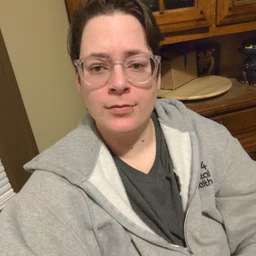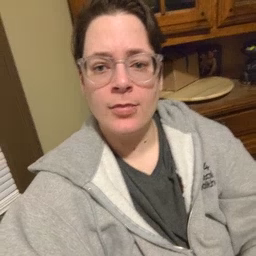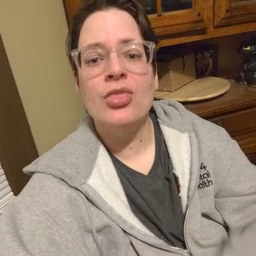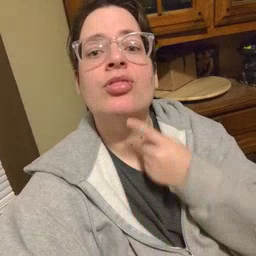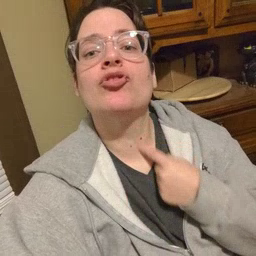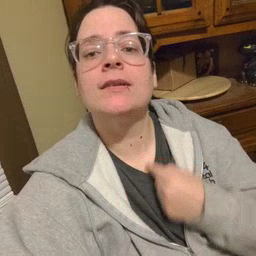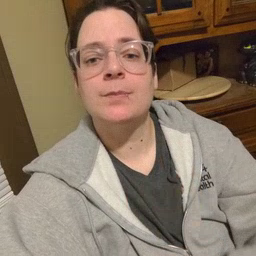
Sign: thirsty